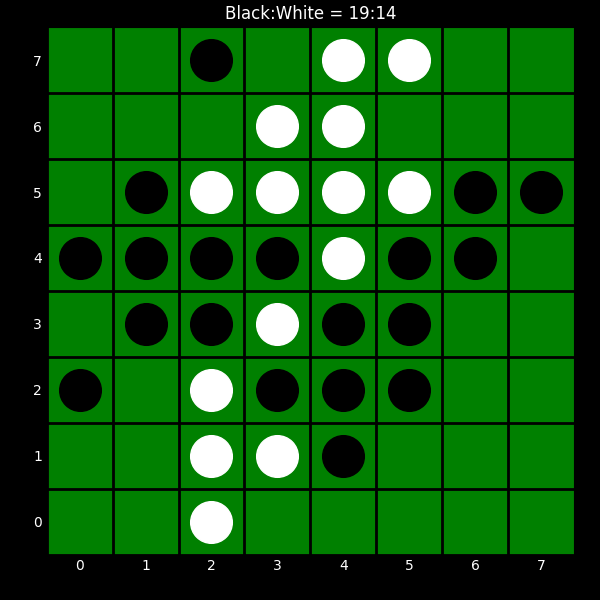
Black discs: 19
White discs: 14